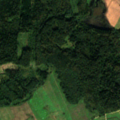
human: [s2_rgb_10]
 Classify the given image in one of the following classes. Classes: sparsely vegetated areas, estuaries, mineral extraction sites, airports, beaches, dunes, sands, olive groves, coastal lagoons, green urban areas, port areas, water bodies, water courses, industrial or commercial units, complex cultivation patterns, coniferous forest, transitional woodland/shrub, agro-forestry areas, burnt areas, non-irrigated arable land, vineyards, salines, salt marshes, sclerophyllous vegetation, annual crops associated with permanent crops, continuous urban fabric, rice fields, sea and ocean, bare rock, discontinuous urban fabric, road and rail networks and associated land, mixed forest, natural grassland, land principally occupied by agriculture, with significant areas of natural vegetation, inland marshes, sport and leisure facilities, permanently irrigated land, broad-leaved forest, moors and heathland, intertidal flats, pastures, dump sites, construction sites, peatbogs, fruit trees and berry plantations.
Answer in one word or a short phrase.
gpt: non-irrigated arable land, pastures, land principally occupied by agriculture, with significant areas of natural vegetation, coniferous forest, mixed forest